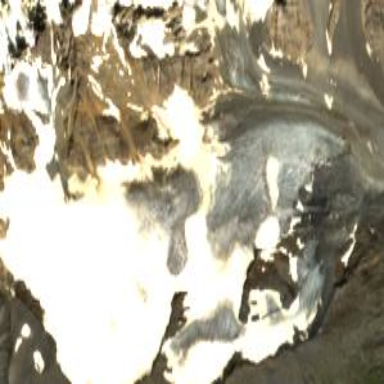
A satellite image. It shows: Majestic glacier in the distance.